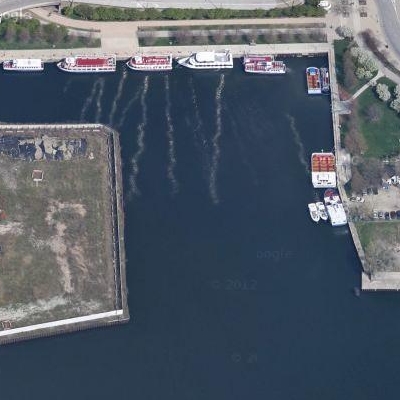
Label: dRiverLake